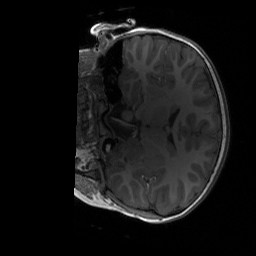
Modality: T1w
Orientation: coronal
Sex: male
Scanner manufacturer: siemens
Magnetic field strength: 3 T
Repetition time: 1.9 s
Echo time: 0.00243 s